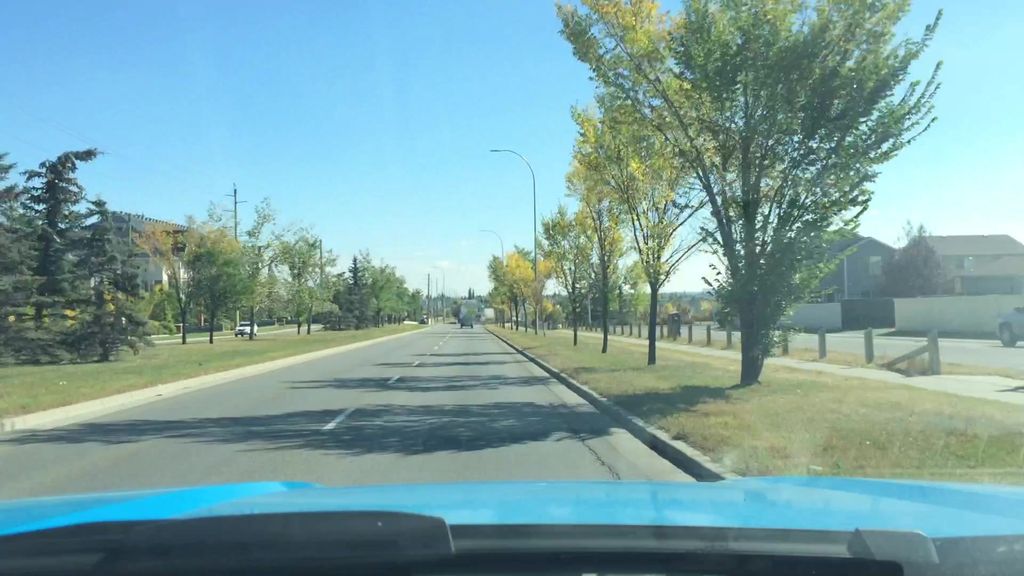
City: calgary